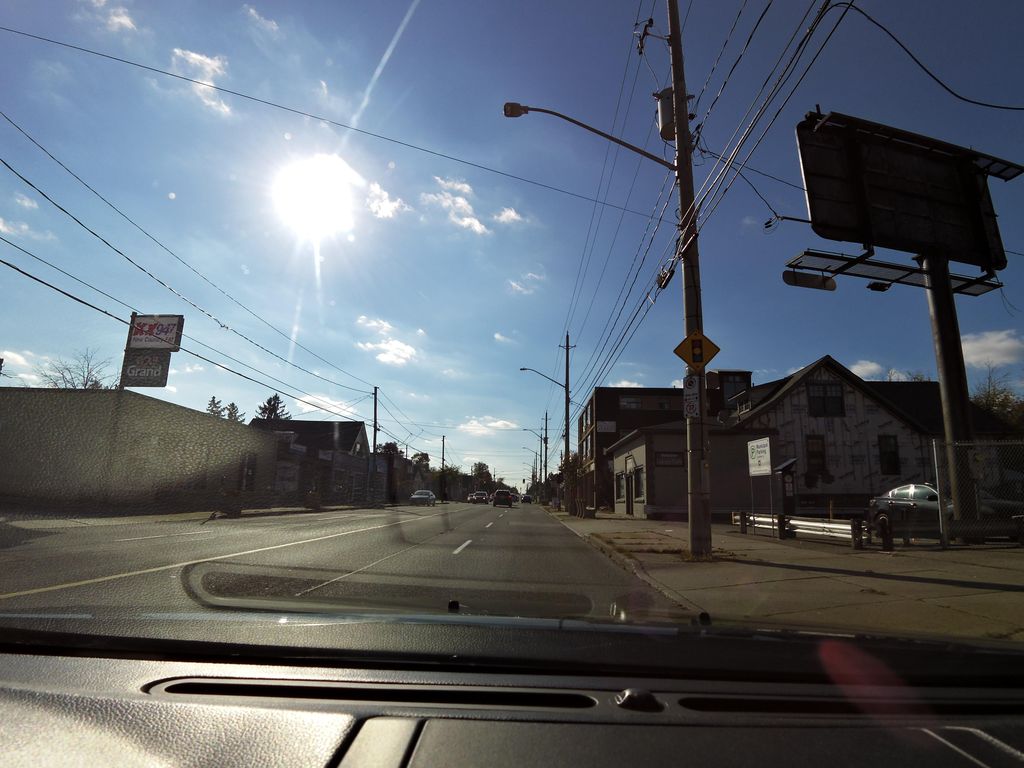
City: hamilton